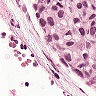
Metastatic tissue present: yes